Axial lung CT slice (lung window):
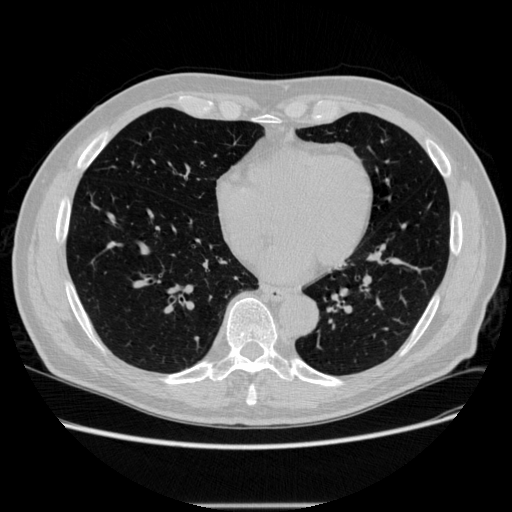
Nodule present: no